Question: Currently when we want to restart the service, we have to 1) log in the server, 2) open the 'Administration Console', 3) hit the restart/start button as below snapshot.
I'm looking for a faster way i.e. a command line to do that locally or via a remote machine.
Please share if you know how to.

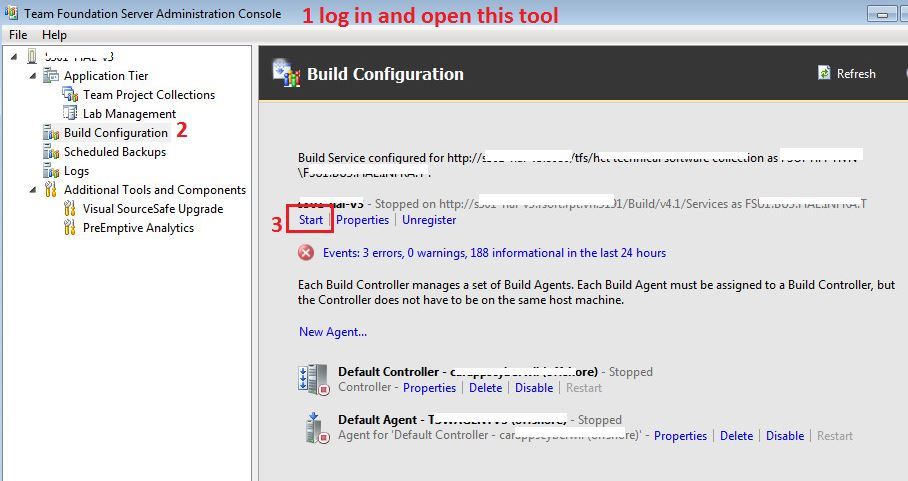
Answer: This is just a regular Windows Service. With TFS 2013 you just do:
'''
net stop TFSBuildServiceHost.2013
net start TFSBuildServiceHost.2013
'''
I assume it's similar for TFS 2012 (just find Visual Studio Team Foundation Build Service Host in your Services listing, go to properties and it will tell you the Service Name that you need to use from the command-line).